Question: I'm using Listview to show the search result ,but why it doesn't fit my parent view?I want to make it fill the rest Linearlayout zoom,Please help me,thanks.
xml file:
'''
<LinearLayout
android:layout_width="match_parent"
android:layout_height="match_parent"
android:orientation="vertical" >
<LinearLayout
android:layout_width="match_parent"
android:layout_height="wrap_content"
android:orientation="horizontal" >
<EditText
android:id="@+id/search_et"
android:layout_width="0dp"
android:layout_height="match_parent"
android:layout_gravity="center"
android:layout_weight="3"
android:background="@null"
android:gravity="center"
android:textColor="#ffffff"
android:hint="Shu Ru Yao Cha Zhao De Nei Rong " />
<Button
android:id="@+id/search_btn"
android:layout_width="0dp"
android:layout_height="match_parent"
android:layout_gravity="center"
android:text="Sou Suo "
android:layout_weight="1" />
</LinearLayout>
<ListView
android:id="@+id/lv"
android:layout_width="fill_parent"
android:layout_height="fill_parent" >
</ListView>
</LinearLayout>
</ScrollView>
'''

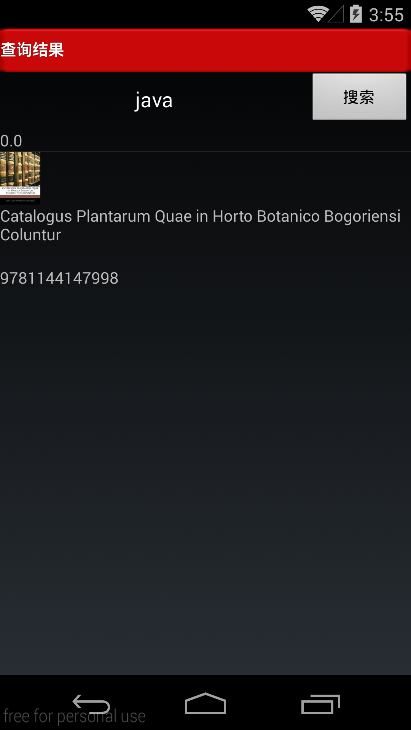
Answer: Never use 'ListView' within a 'ScrollView'.
Quoting docs
> You should never use a ScrollView with a ListView, because ListView
takes care of its own vertical scrolling. Most importantly, doing this
defeats all of the important optimizations in ListView for dealing
with large lists, since it effectively forces the ListView to display
its entire list of items to fill up the infinite container supplied by
ScrollView.
If you use 'LinearLayout' use weights for 'LinearLayout' and 'ListView'.
You can use a 'RelativeLayout'. There is no need for a 'ScrollView'
'''
<?xml version="1.0" encoding="utf-8"?>
<RelativeLayout xmlns:android="http://schemas.android.com/apk/res/android"
android:layout_width="match_parent"
android:layout_height="match_parent" >
<LinearLayout
android:layout_width="match_parent"
android:id="@+id/ll"
android:layout_height="wrap_content"
android:orientation="horizontal" >
<EditText
android:id="@+id/search_et"
android:layout_width="0dp"
android:layout_height="match_parent"
android:layout_gravity="center"
android:layout_weight="3"
android:background="@null"
android:gravity="center"
android:textColor="#ffffff"
android:hint="Shu Ru Yao Cha Zhao De Nei Rong " />
<Button
android:id="@+id/search_btn"
android:layout_width="0dp"
android:layout_height="match_parent"
android:layout_gravity="center"
android:text="Sou Suo "
android:layout_weight="1" />
</LinearLayout>
<ListView
android:id="@+id/lv"
android:layout_below="@+id/ll"
android:layout_width="fill_parent"
android:layout_height="fill_parent" >
</ListView>
</RelativeLayout>
'''
Snap